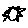
Label: sun